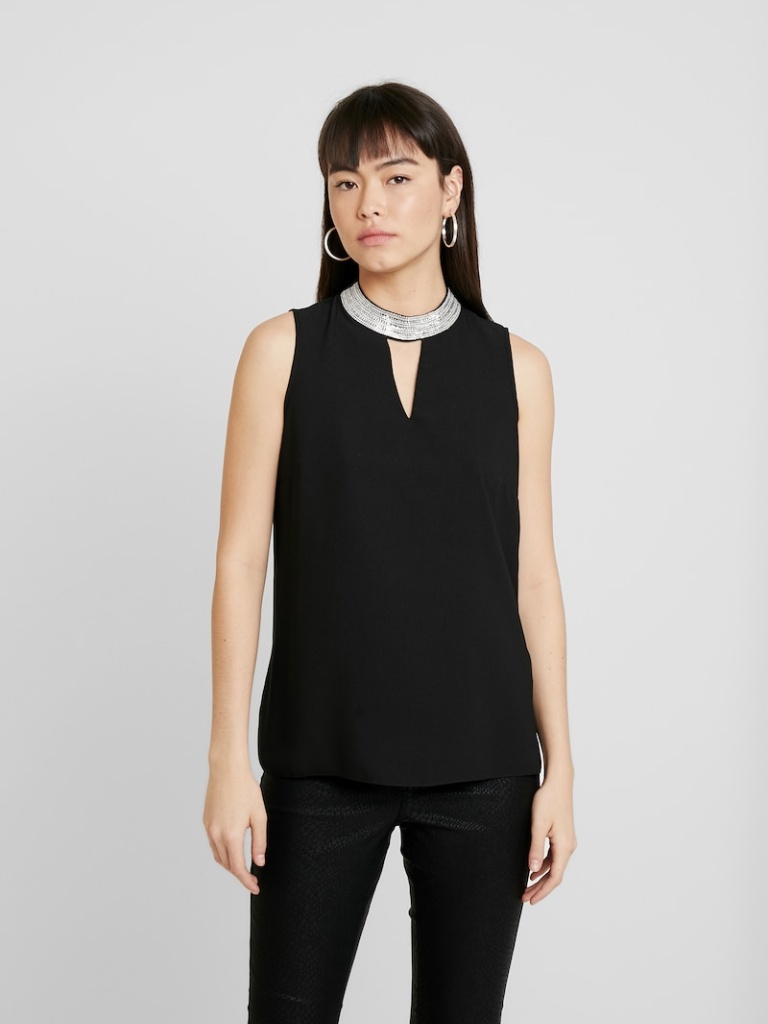
crepe relaxed sleeveless hip length Untucked halter blouse